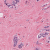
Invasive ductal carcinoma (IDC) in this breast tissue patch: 1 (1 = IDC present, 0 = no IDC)